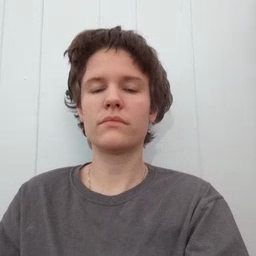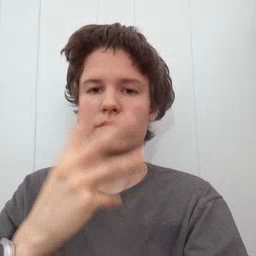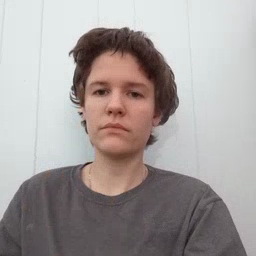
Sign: wet